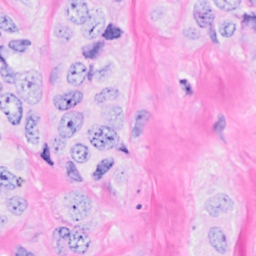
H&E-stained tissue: Breast